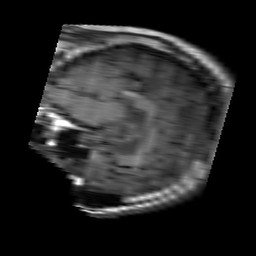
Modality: T1w
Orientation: sagittal
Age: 51
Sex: male
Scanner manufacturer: philips
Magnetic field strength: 3 T
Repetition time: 0.5331 s
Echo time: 0.01 s